Field crop: maize
Growth stage: 1
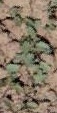
Species: convolvulus